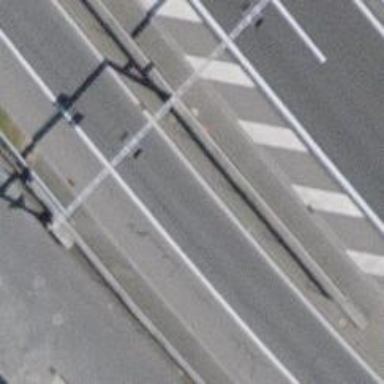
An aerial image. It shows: Gantry structure.